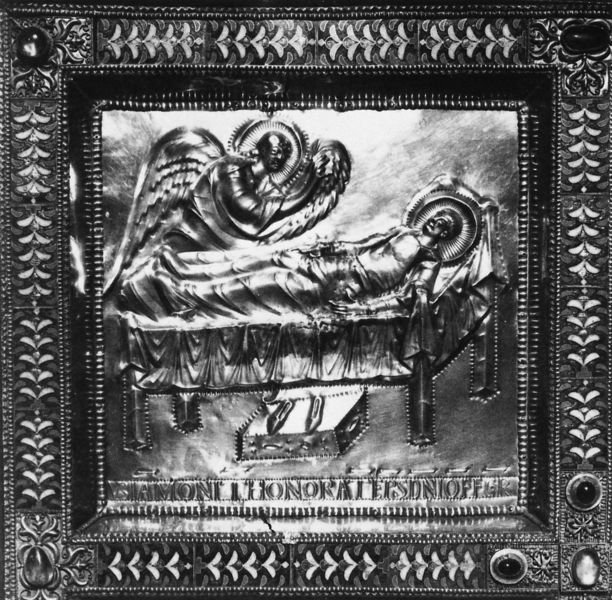
Titel: Goldaltar von Mailand, sog. Pala d’oro
Künstler: Volvinus
Standort: Mailand, S. Ambrogio (EU - I)
Schlagwörter: flügel, mann, tuch, muster, halten, rahmen, silber, steine, tod, tot, toter, gewand, decke, edelsteine, engel, relief, schrift, ruhe, liegen, rahmung, schlafen, schuhe, kissen, papst, ornamente, bett, glänzen, metall, bronze, truhe, krank, stich, kupfer, beten, lilie, ranke, liege, heiligenschein, nimbus, jesus, totenbett, edelstein, ehre, heiliger, heilig, kupferstich, einfassung, totenwache, sterbender, quadratisch, kuperstich, sterbebett, weissagung, tuhe, ehhre